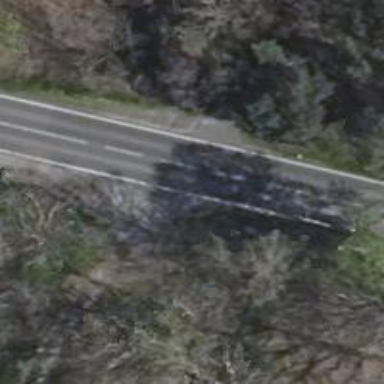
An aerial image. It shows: Asphalt road classified as primary highway.